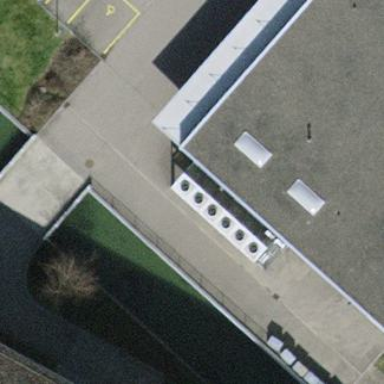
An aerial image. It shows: View of roof of building.